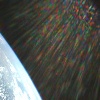
Label: sunburn